Question: I have an android app which is fully functional. Right now, I have a main activity that works as a menu/home screen from which you can go to different sections of the app. For the new version, I would like to redesign the navigation so that these options are always available in the form of a tab bar like this (keeping the action bar as it is):

I haven't worked with these before, but from what I have read, it doesn't seem complicated. The problem is that I already have a whole bunch of activities that are used to working the other way. I recall reading something about changing 'Activity' classes to 'TabActivity'. This is something I would strongly want to avoid, because I have a considerable depth of inheritance as I have grouped similar functionalities in different base abstract classes which in the end extend 'Activity'.
What I would like to know is your advice on what would be the most efficient or simplest way to make this change, while breaking as little as possible features of the app. Is there a way I can simply switch the activity being shown as the selected tab changes? How would you re-structure the application?
Any help will be appreciated and I can give you more information if needed.
Thanks
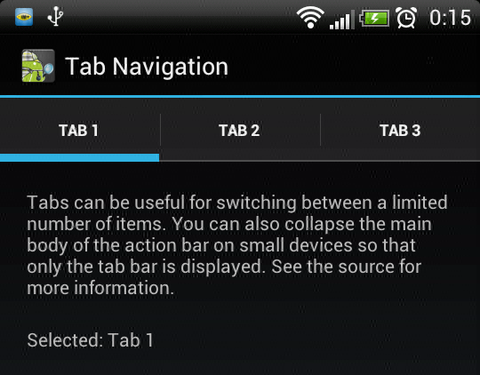
Answer: > For the new version, I would like to redesign the navigation so that these options are always available in the form of a tab bar like this (keeping the action bar as it is):
Either use 'FragmentTabHost' or a 'ViewPager' with a tabbed indicator (e.g., 'PagerTabStrip').
> What I would like to know is your advice on what would be the most efficient or simplest way to make this change
Either use 'FragmentTabHost' or a 'ViewPager' with a tabbed indicator (e.g., 'PagerTabStrip'). Personally, I'd use 'ViewPager', assuming the content did not itself involve horizontal swipe gestures.
> Is there a way I can simply switch the activity being shown as the selected tab changes?
Not in a way that will look very good.
> How would you re-structure the application?
If you want this sort of flexibility, to organize your content in different ways (e.g., tabs on phones, more of the content visible at once on tablets), convert your activities into fragments.